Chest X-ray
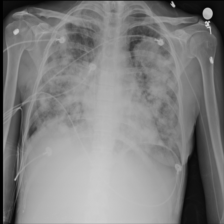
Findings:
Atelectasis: negative
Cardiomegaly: negative
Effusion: negative
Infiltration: negative
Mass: negative
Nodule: positive
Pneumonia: negative
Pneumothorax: negative
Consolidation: positive
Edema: negative
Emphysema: negative
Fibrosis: negative
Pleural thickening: negative
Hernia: negative